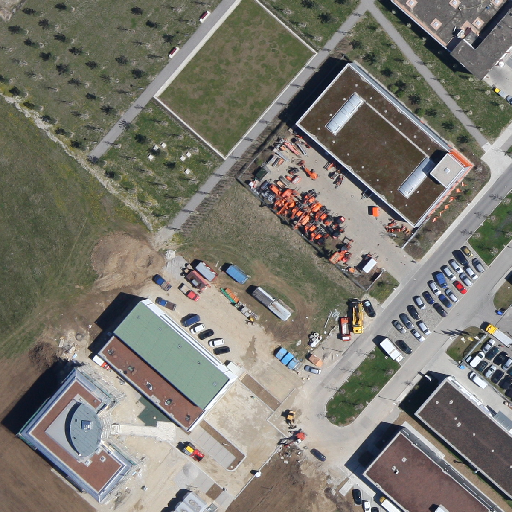
Referring expression: paved road along with tree